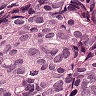
Metastatic tissue present: yes